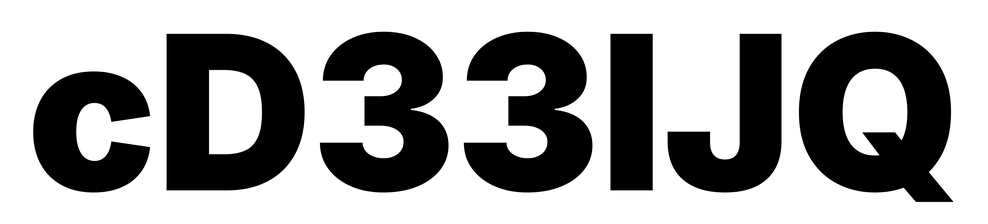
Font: Inter_Black